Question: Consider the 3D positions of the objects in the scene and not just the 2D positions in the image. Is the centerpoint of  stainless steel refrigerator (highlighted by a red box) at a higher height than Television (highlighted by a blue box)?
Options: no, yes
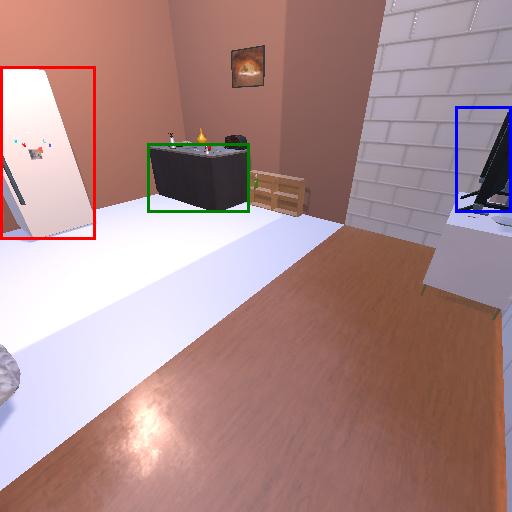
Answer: no